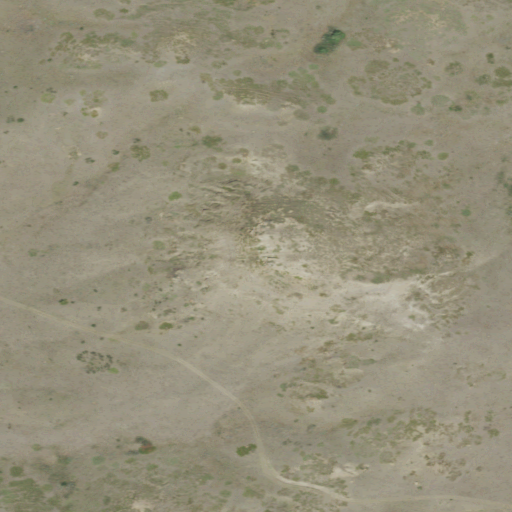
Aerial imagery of mountain in Montana named Indian Hill containing shrub and grassland